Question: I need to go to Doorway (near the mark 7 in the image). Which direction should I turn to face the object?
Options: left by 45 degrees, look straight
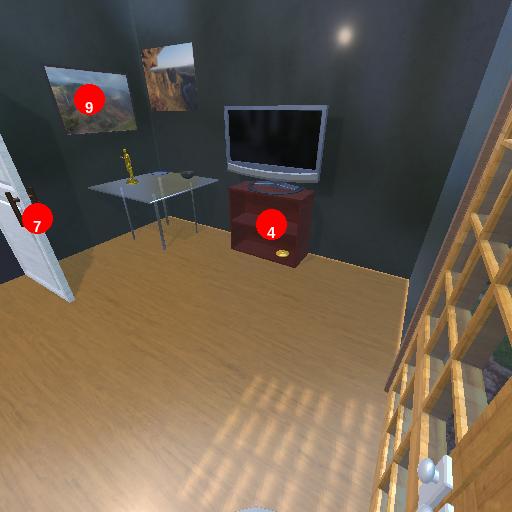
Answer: left by 45 degrees